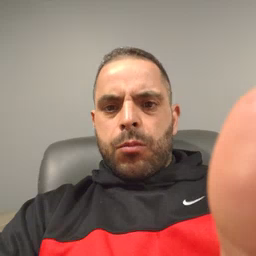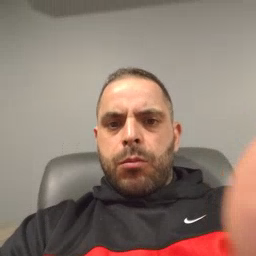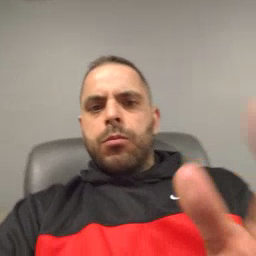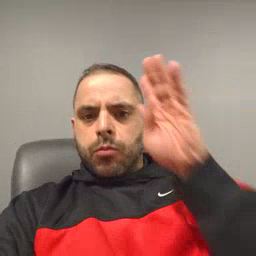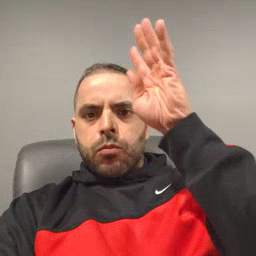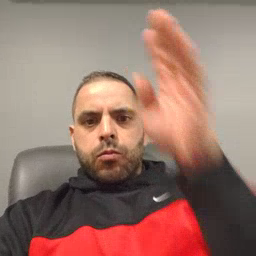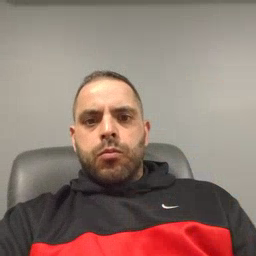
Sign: pretend